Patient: sex F, age 38
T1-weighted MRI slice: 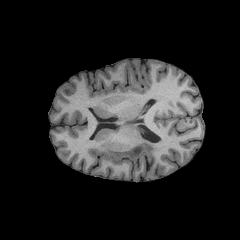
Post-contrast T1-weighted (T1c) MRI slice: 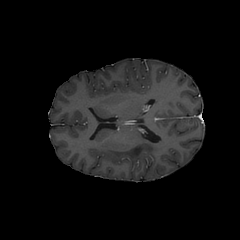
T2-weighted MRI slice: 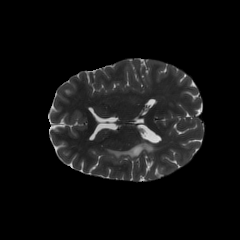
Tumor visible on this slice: yes
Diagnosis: Astrocytoma, IDH-mutant
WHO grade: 3